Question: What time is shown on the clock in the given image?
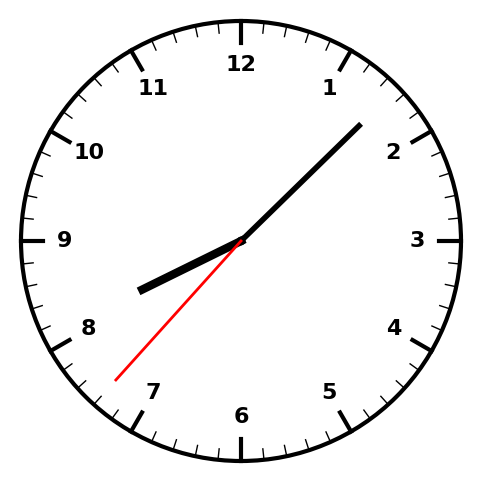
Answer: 08:07:37